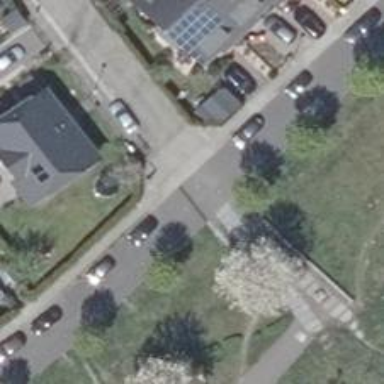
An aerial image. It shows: Living street.